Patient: sex F, age 71
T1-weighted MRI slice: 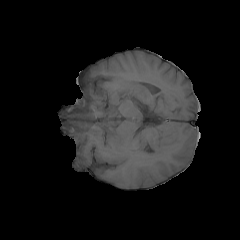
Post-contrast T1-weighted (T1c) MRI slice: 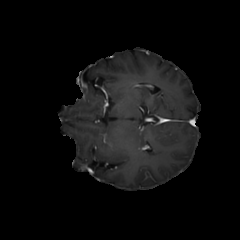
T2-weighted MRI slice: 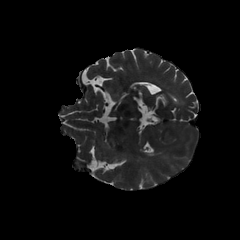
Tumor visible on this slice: yes
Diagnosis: Glioblastoma, IDH-wildtype
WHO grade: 4